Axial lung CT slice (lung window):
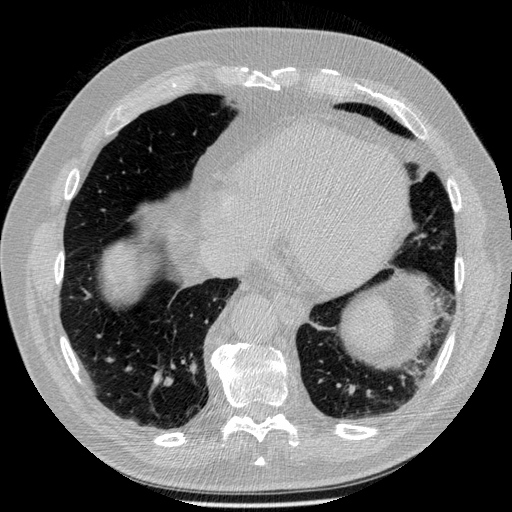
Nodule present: no